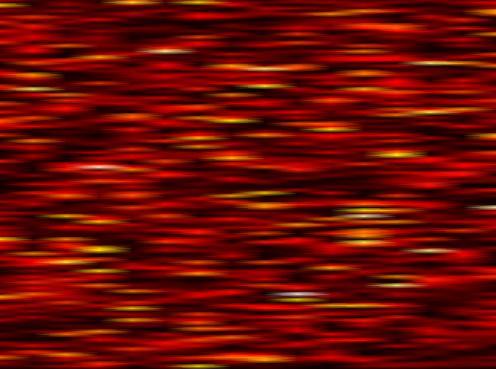
Label: WOLA